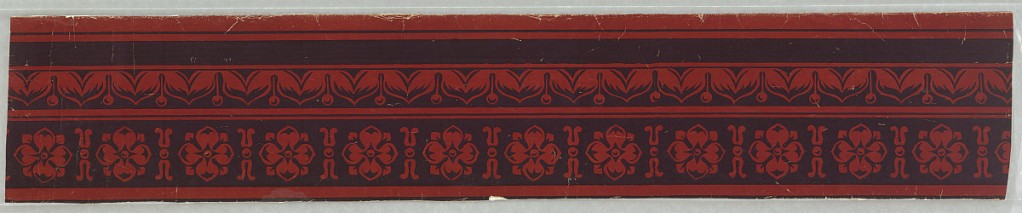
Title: Border
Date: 1850
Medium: Machine-printed paper
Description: Bright red quatrefoils alternate with U-shaped design; above, abutting tulip forms having one pistil in their center. Red design on dark blue.